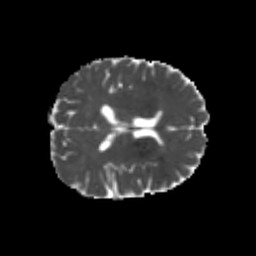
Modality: MD
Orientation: axial
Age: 20
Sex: female
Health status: healthy
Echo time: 0.074 s